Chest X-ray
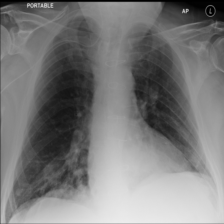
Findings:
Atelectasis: negative
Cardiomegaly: negative
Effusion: negative
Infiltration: positive
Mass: negative
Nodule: positive
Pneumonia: negative
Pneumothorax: negative
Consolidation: negative
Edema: negative
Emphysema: negative
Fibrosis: negative
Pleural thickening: negative
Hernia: negative